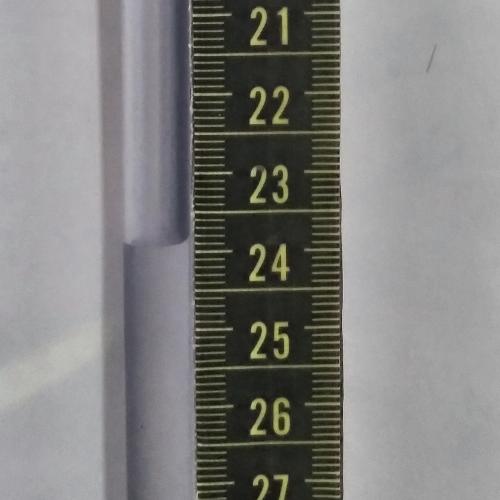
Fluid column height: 23.9 cm